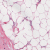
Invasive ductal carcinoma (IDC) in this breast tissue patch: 0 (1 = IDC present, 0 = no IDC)